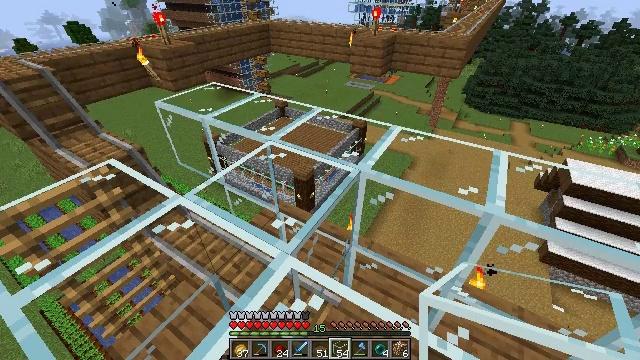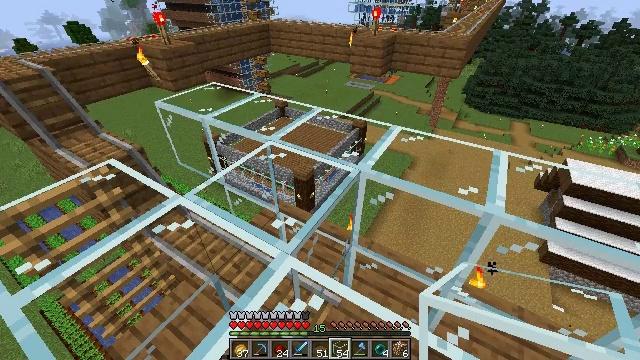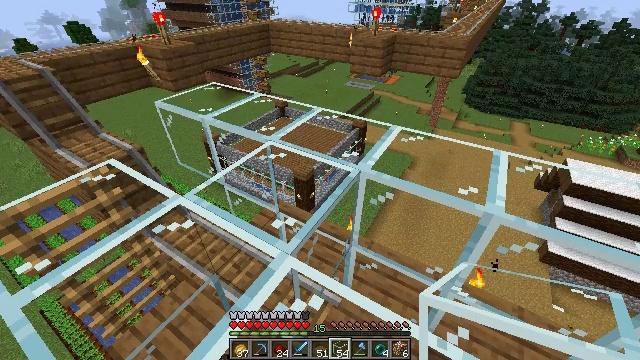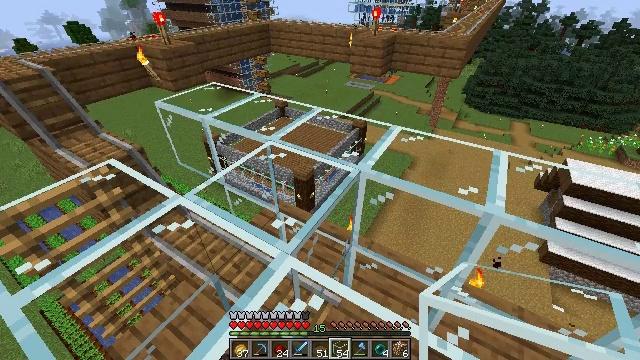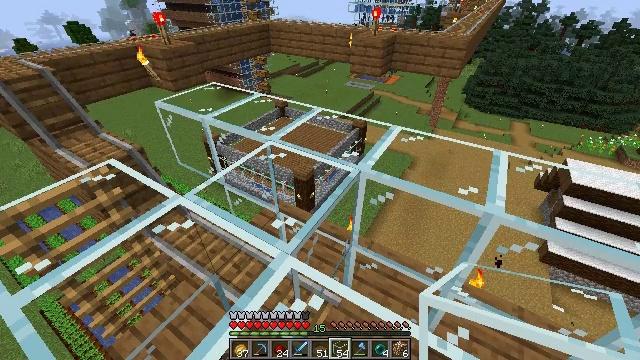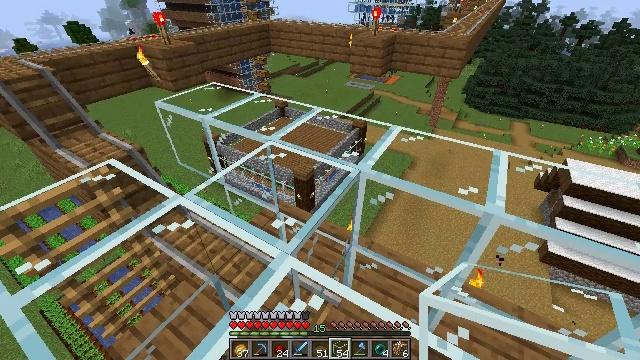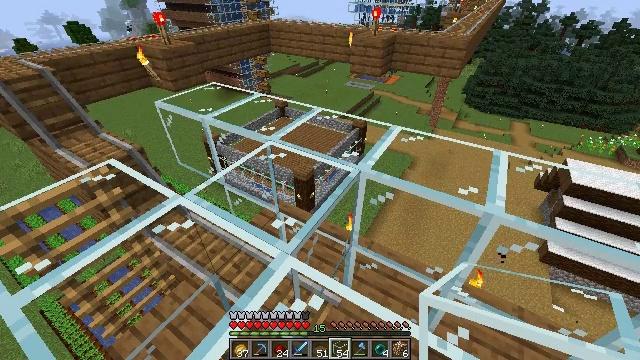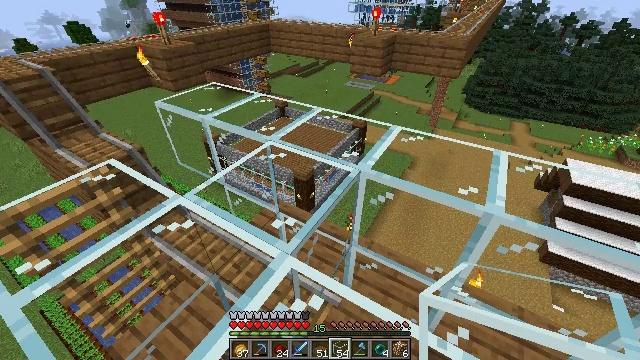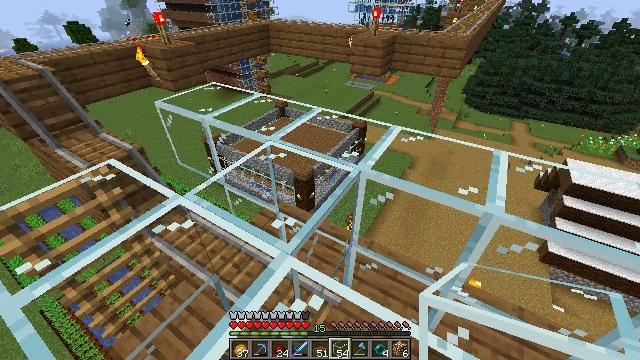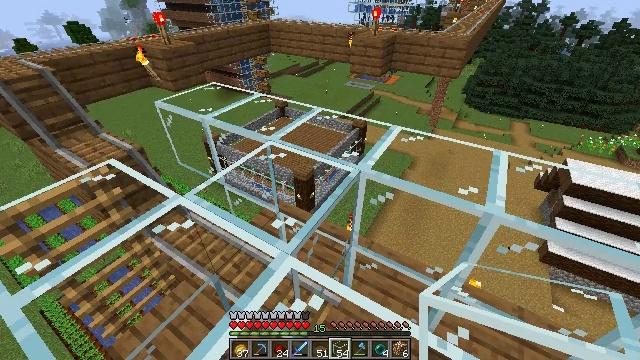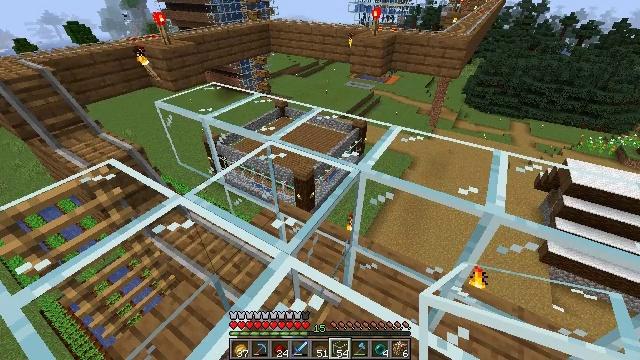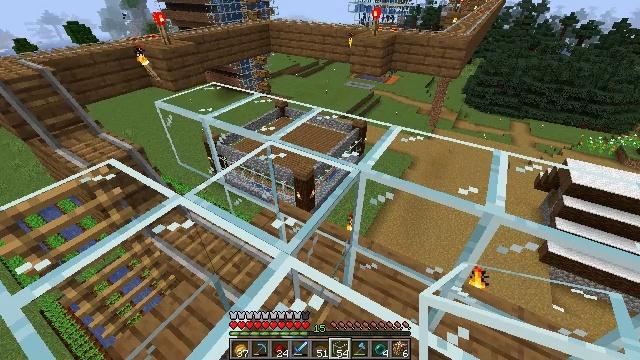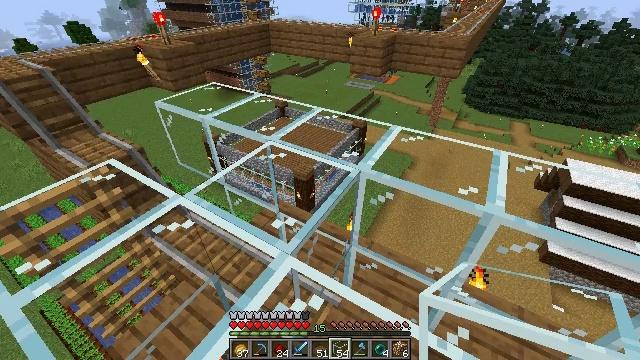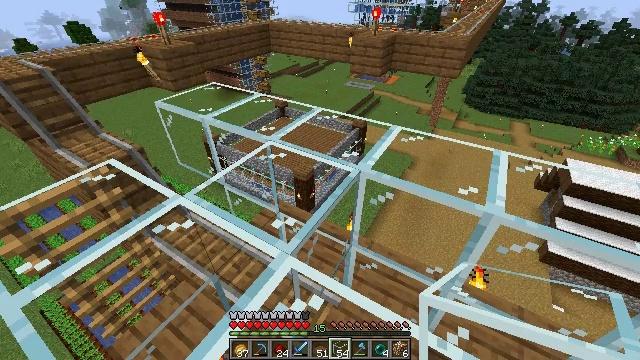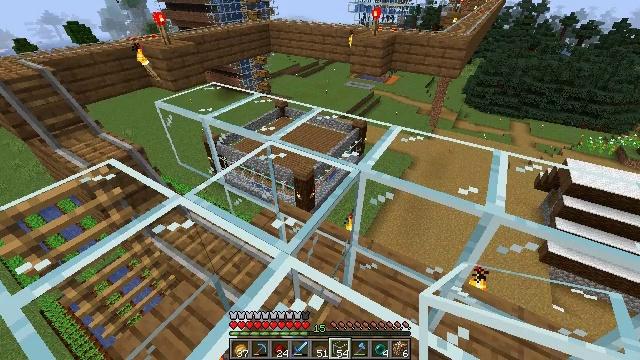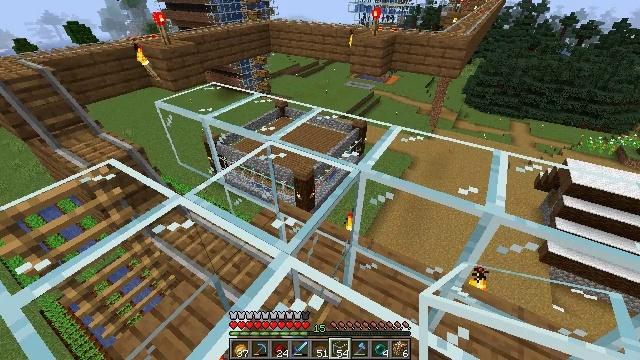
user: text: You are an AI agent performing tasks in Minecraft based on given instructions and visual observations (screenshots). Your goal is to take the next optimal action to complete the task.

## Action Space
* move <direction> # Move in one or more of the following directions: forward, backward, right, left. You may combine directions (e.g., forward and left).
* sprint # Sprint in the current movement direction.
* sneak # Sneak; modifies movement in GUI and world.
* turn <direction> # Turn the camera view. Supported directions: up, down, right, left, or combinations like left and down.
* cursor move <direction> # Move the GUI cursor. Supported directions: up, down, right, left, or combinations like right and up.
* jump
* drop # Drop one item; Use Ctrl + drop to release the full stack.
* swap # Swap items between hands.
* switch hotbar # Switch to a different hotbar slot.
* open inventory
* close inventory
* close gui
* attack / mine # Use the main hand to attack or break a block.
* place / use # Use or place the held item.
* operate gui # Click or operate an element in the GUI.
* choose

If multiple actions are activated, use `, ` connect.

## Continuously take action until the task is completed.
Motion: motion action
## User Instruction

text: Shatter the glass to collect it.
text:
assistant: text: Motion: sneak
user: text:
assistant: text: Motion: sneak
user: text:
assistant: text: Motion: sneak
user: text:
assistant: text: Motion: sneak
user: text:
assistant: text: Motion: sneak
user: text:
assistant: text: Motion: sneak
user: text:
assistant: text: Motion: sneak
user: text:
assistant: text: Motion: sneak
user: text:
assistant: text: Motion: sneak
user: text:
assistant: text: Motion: sneak
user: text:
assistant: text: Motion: sneak
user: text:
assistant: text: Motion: sneak
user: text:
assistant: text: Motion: sneak
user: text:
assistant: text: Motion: sneak
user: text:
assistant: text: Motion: sneak
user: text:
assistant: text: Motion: sneak
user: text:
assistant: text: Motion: sneak
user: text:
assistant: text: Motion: sneak
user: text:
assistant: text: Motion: sneak
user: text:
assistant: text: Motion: sneak
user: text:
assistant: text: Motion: sneak
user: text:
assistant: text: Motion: sneak
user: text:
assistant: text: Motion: sneak
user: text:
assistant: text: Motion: sneak
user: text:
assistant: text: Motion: sneak
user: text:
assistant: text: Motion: sneak
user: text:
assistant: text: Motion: sneak
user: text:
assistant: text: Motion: sneak
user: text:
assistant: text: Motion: sneak
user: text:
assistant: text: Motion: sneak